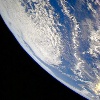
Label: cloud